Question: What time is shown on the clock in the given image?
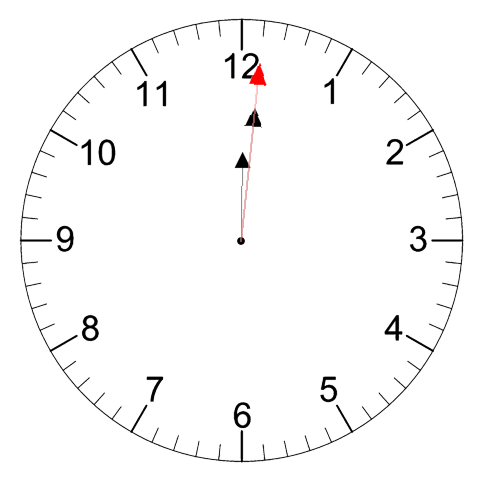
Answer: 12:01:01